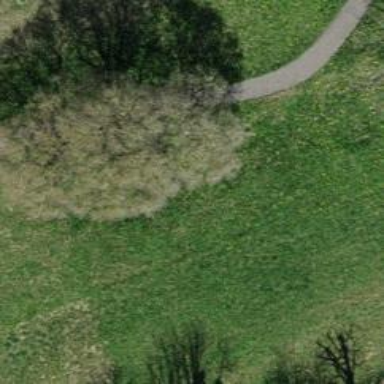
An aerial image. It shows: Mixed leaf type tree in natural setting.